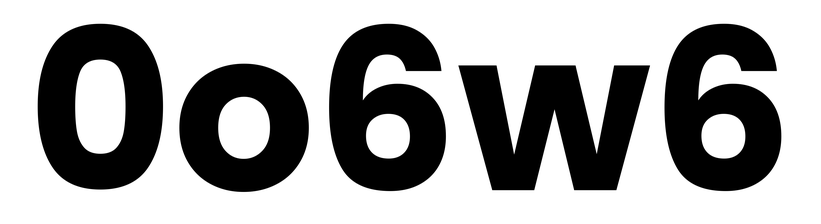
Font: Poppins-Bold